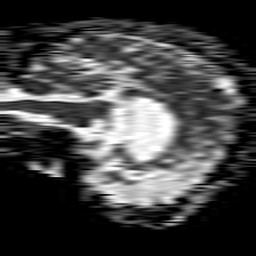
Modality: ADC
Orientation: sagittal
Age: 72
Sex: female
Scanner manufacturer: philips
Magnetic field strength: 1.5 T
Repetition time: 4.6 s
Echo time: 0.08631 s